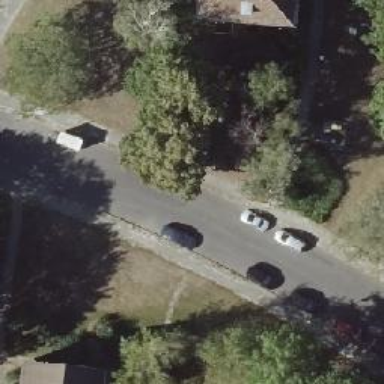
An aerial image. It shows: Asphalt road in residential area.